RGB frame:
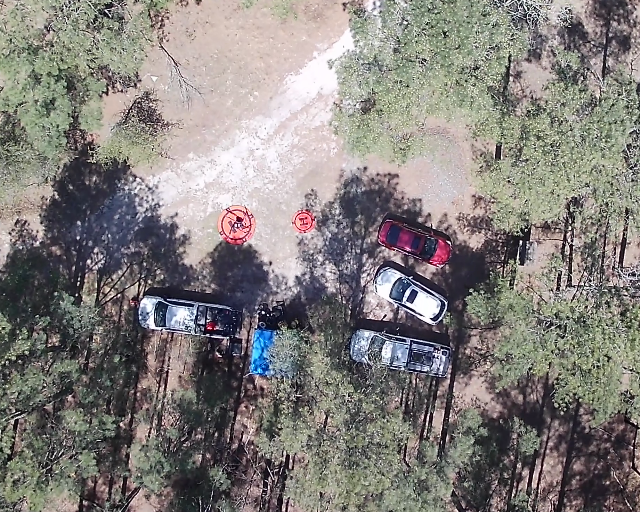
Thermal frame:
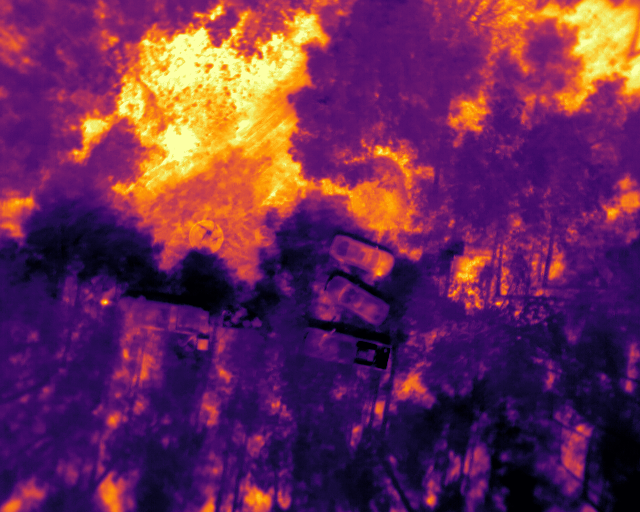
Captured: 2026-02-27 02:42:59
Pixels at or above 80 °C: 0 (fraction of frame: 0)